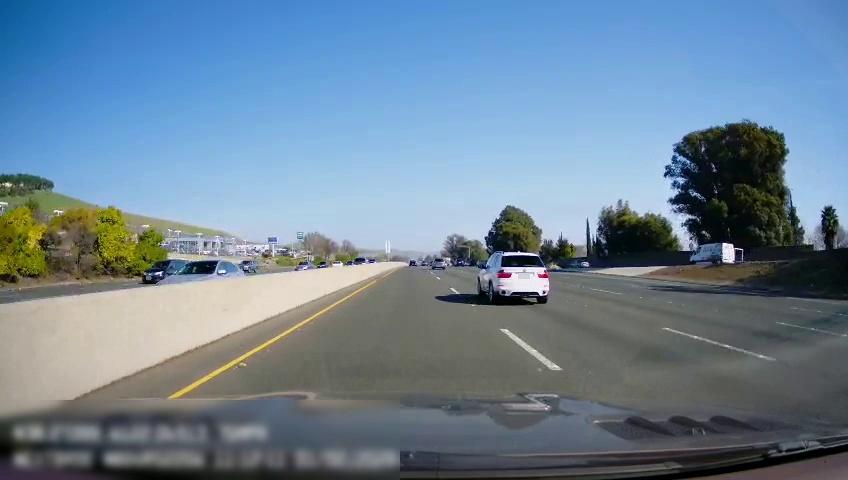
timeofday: Day
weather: Sunny
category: Drivable Space
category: Drivable Space
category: Vehicles | Car
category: Vehicles | Car
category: Vehicles | Car
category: Vehicles | SUV
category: Vehicles | Car
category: Vehicles | Car
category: Vehicles | Car
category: Vehicles | SUV
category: Vehicles | SUV
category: Vehicles | Van
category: Vehicles | Car
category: Lanes | Alternate Lane
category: Lanes | Current Lane
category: Lanes | Current Lane
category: Lanes | Alternate Lane
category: Lanes | Opposite Lane
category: Traffic | Signs